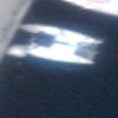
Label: civil